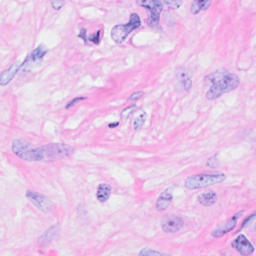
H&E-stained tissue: Breast